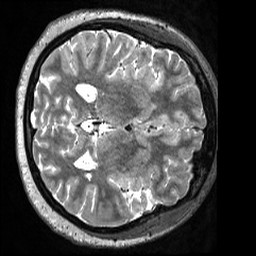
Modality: T2w
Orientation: axial
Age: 26
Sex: female
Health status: ill
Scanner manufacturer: siemens
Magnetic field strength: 3 T
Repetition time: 3.2 s
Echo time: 0.563 s